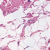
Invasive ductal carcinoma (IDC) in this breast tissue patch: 0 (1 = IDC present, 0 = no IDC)